Interaction volume radius: 5 \u00c5
Interaction volume height: 40 \u00c5
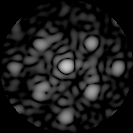
Disorder parameter: 0.3149